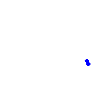
Particle: pion